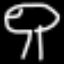
Label: mushroom